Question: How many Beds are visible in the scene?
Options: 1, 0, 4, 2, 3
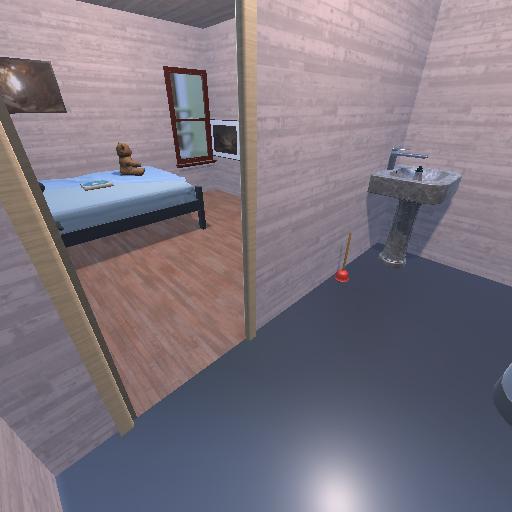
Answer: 1